【题型】解答题　【知识点】平面几何　【难度】medium
综合与实践

【问题呈现】

$^{\textcircled{1}}$ 如图①，$\triangle AOC$和$\triangle ADE$都是等腰直角三角形，$\angle AOC = \angle ADE = 90^\circ$，连接$OD$，$CE$，则$OD$，$CE$之间的数量关系是\_\_\_\_\_，$\angle OCE = \_\_\_\_\_$。

$^{\textcircled{2}}$ 如图②，在$\triangle ABC$中，$AB = AC$，$\angle BAC = 90^\circ$，$D$（不与点$B$，$C$重合）是直线$CB$上的一动点，将线段$AD$绕点$D$按顺时针方向旋转$90^\circ$得到$DE$，连接$CE$，$AE$。

【类比探究】

$^{\textcircled{1}}$ 如图②，点$D$在线段$CB$上时，求证：$AC - CE = \sqrt{2}BD$。

【拓展提升】

$^{\textcircled{2}}$ 如图③，$AB = AC = 4\sqrt{2}$，在点$D$运动的过程中，当$\angle CAE = 60^\circ$时，请直接写出$CD$的长。
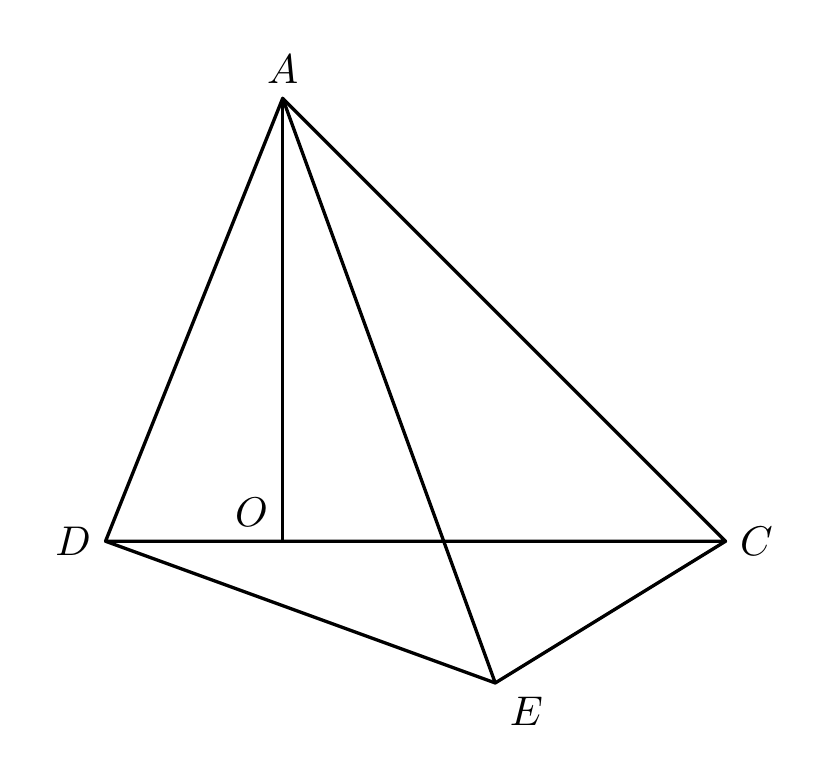
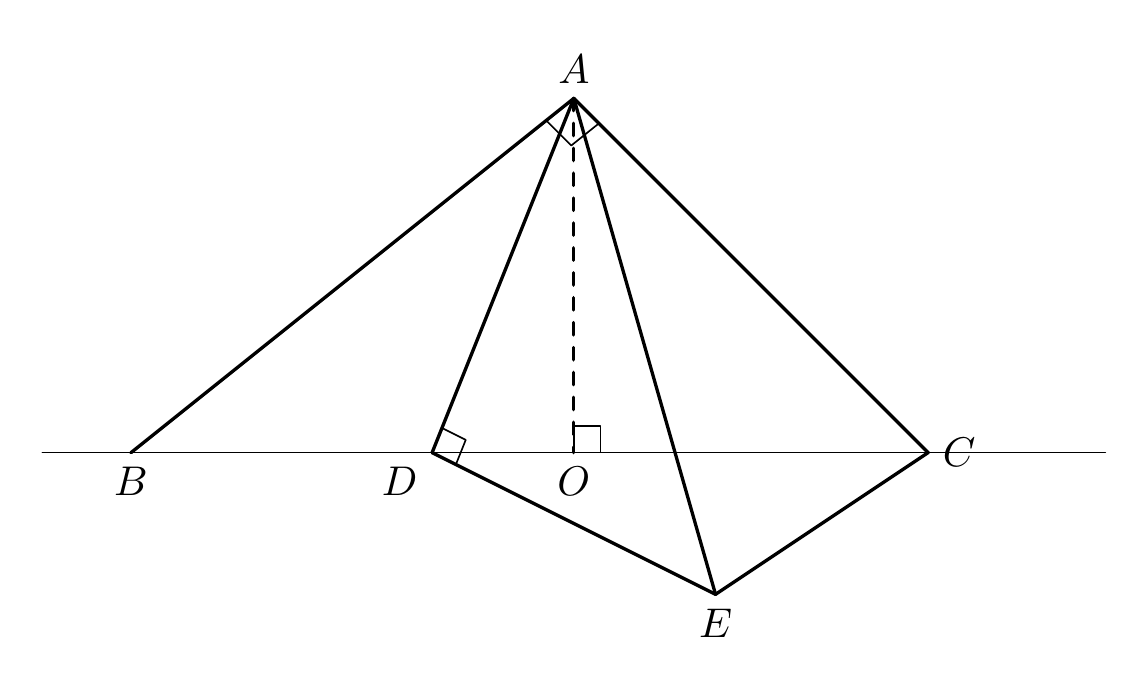
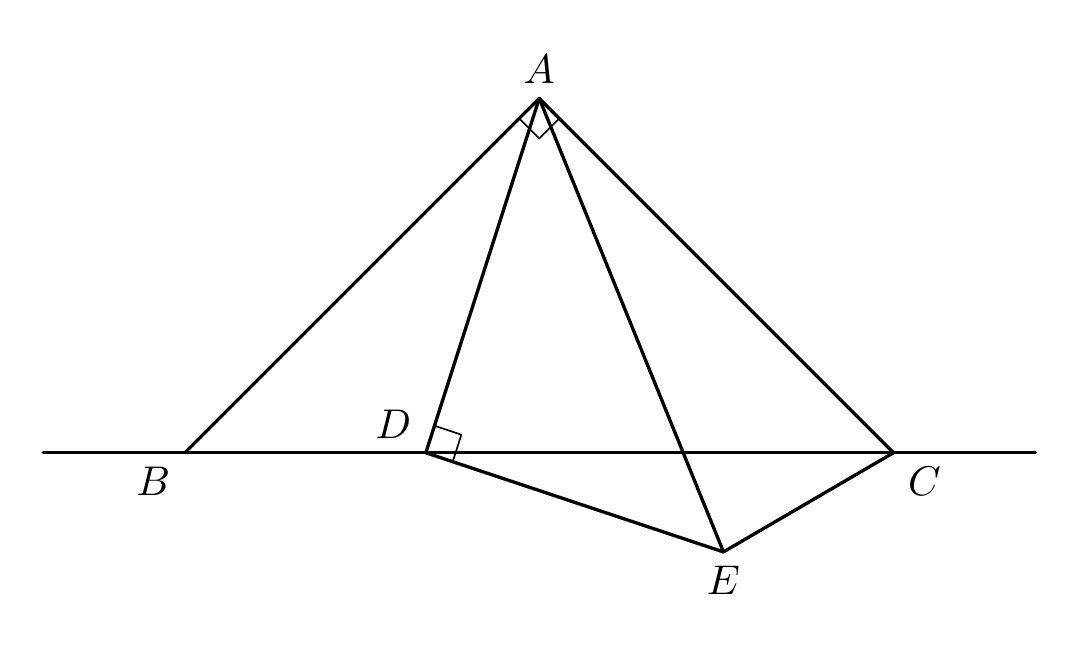
【解答】
【答案】（1）$CE = \sqrt{2}OD$；$45^\circ$；（2）$^{\textcircled{1}}$ 见解析；$^{\textcircled{2}}$ $4\sqrt{3} \pm 4$

【分析】本题考查的是相似三角形的性质和判定、勾股定理、以及旋转变换的性质。

（1）证明$\triangle ADO \backsim \triangle AEC$，根据相似三角形的性质可得$\frac{CE}{OD} = \frac{AE}{AD} = \sqrt{2}$，$\angle ACE = \angle AOD = 90^\circ$；

（2）同理（1）可得$AC = AB = \sqrt{2}OB$，$CE = \sqrt{2}OD$，由此求出$AC - CE = \sqrt{2}BD$；

（3）分当$AE$在$\angle BAC$内时，当$AE$在$\angle BAC$外时，两种情况，结合（1）的结论，利用$30^\circ$直角三角形性质和勾股定理即可求解。

【解析】（1）$CE = \sqrt{2}OD$；$\angle OCE = 45^\circ$；

解：$\because \triangle AOC$和$\triangle ADE$都是等腰直角三角形，$\angle AOC = \angle ADE = 90^\circ$，
$\therefore \angle DAE = \angle OAC = 45^\circ$，$AE = \sqrt{2}AD$，$AC = \sqrt{2}OA$，
$\therefore \angle DAO = \angle EAC$，$\frac{AE}{AD} = \frac{AC}{OA} = \sqrt{2}$，
$\therefore \triangle DAO \backsim \triangle EAC$，
$\therefore \frac{CE}{OD} = \frac{AE}{AD} = \sqrt{2}$，$\angle ACE = \angle AOD = 90^\circ$，
$\therefore CE = \sqrt{2}OD$，$\angle OCE = \angle ACE - \angle OCA = 45^\circ$，

故答案为：$CE = \sqrt{2}OD$；$45^\circ$；

（2）$^{\textcircled{1}}$ 如图$^{\textcircled{2}}$ ，过点$A$作$OA \perp BC$，垂足为$O$，

$\because$ 在$\triangle ABC$中，$AB = AC$，$\angle BAC = 90^\circ$，
$\therefore OA = OB = OC = \frac{1}{2}BC$，
$\therefore \triangle AOC$是等腰直角三角形，

由旋转可知：$\triangle ADE$是等腰直角三角形，

同理（1）可得：$CE = \sqrt{2}OD$；$\angle ACE = 90^\circ$；

设$AO = OB = OC = a$，$OD = x$，

则$BD = OB - OD = a - x$，$AC = AB = \sqrt{2}a$，$CE = \sqrt{2}OD = \sqrt{2}x$，

$\therefore AC - CE = \sqrt{2}a - \sqrt{2}x = \sqrt{2}(a - x)$，

$\therefore AC - CE = \sqrt{2}BD$，

$^{\textcircled{2}}$ 当$AE$在$\angle BAC$外时，如图$^{\textcircled{3}}$ -1，过点$A$作$OA \perp BC$，垂足为$O$，

同理可得：$\triangle DAO \backsim \triangle EAC$，$CE = \sqrt{2}OD$；$\angle ACE = 90^\circ$；

$\because$ 在$\triangle ABC$中，$AB = AC$，$\angle BAC = 90^\circ$，
$\therefore BC = \sqrt{AB^2 + AC^2} = 8$，
$\therefore OC = OB = OA = 4$，

$\therefore$ 当$\angle CAE = 60^\circ$时，$CE = AC\tan\angle CAE = 4\sqrt{2} \times \tan60^\circ = 4\sqrt{6}$，
$\therefore OD = \frac{EC}{\sqrt{2}} = 4\sqrt{6} \div \sqrt{2} = 4\sqrt{3}$，
$\therefore CD = OC + OD = 4 + 4\sqrt{3}$

当$AE$在$\angle BAC$内时，如图$^{\textcircled{3}}$ -2，

同理可求：$OD = 4\sqrt{3}$，$OC = 4$，
$\therefore CD = OD - OC = 4\sqrt{3} - 4$

综上所述：$CD$长为$4\sqrt{3} \pm 4$。
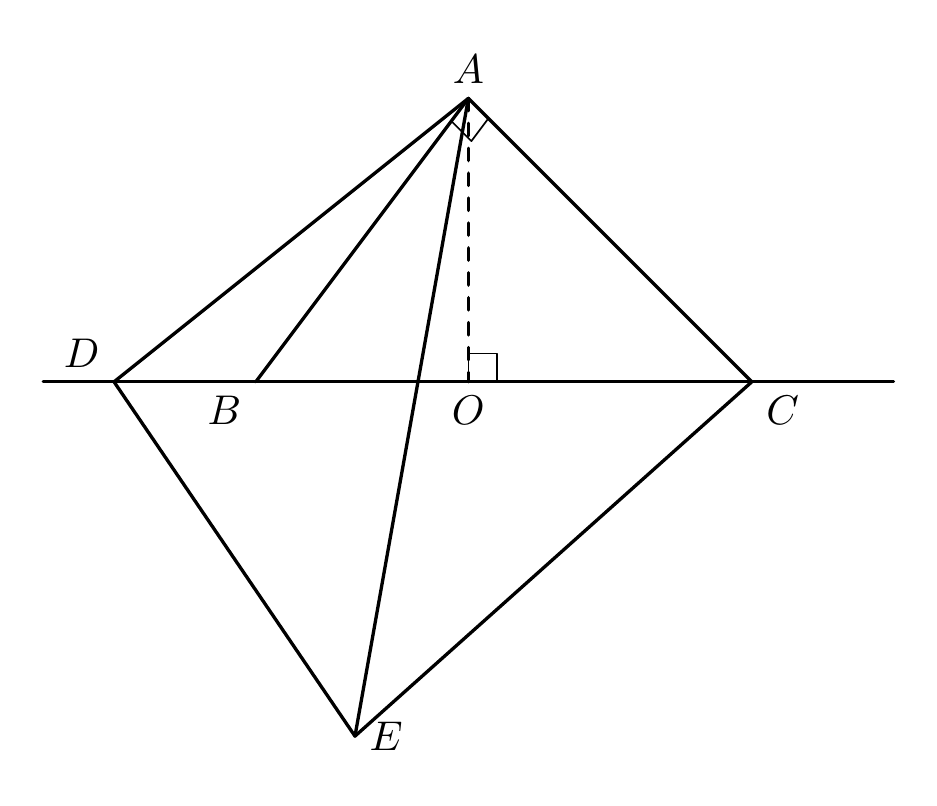
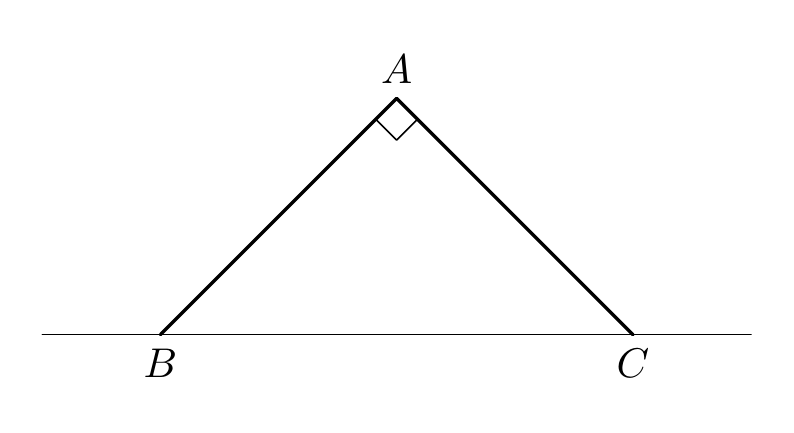
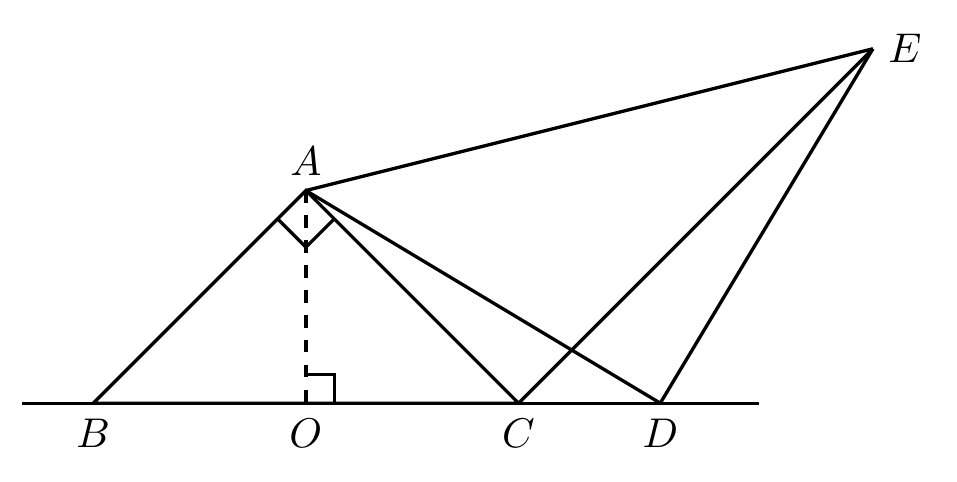